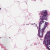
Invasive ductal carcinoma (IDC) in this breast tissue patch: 0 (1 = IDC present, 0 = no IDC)